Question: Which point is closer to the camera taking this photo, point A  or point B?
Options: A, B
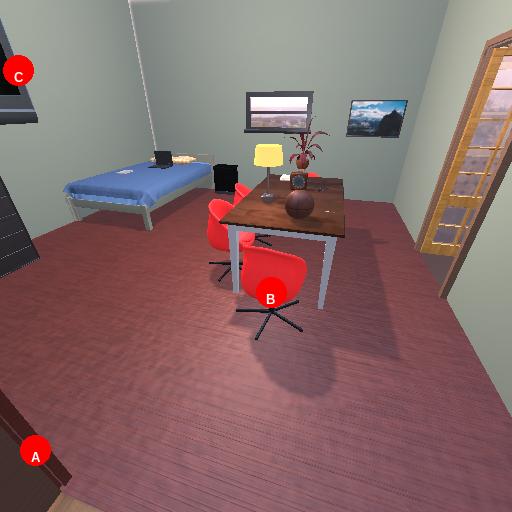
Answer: A